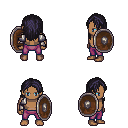
a pixel art fantasy rpg character, male body template, human, dark skin, steel arm armor, magenta pants, raven long hairstyle, shield, four views (front, back, left, right), 2x2 character sprite sheet, small pixel art, hard edges, no anti-aliasing